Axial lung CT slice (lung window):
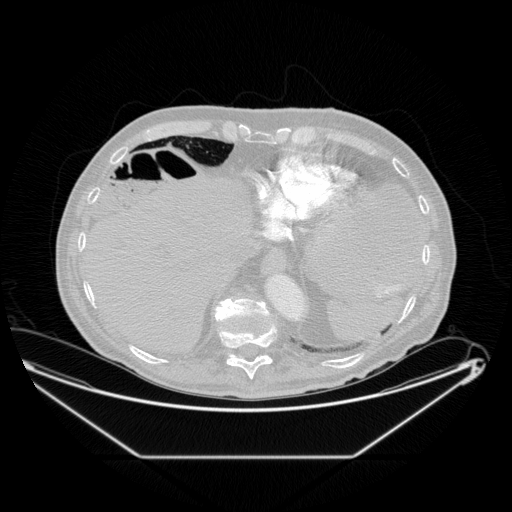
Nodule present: no